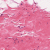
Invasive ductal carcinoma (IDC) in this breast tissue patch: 0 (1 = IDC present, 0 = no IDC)